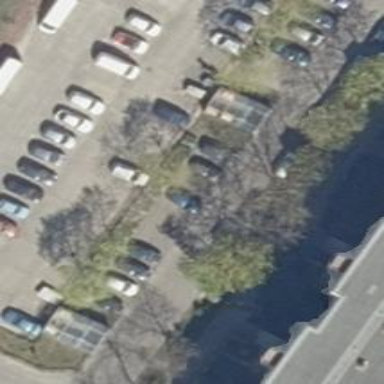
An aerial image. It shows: Street side parking area.